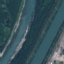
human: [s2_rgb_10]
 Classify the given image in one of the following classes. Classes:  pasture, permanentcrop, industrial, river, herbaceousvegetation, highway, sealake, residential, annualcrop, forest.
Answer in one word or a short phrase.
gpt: River